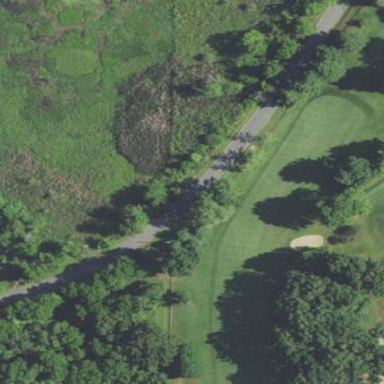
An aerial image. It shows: Golf fairway in the image.